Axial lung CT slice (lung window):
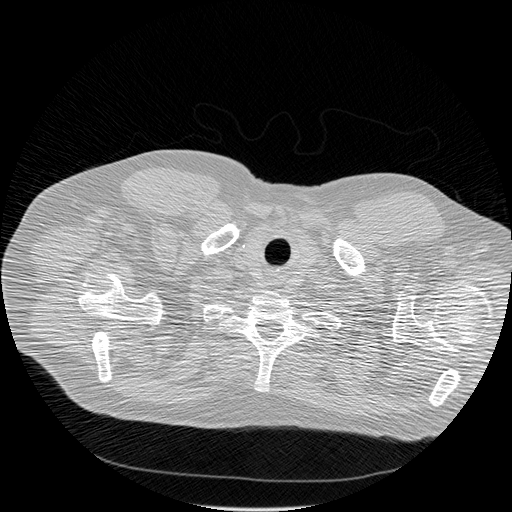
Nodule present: no